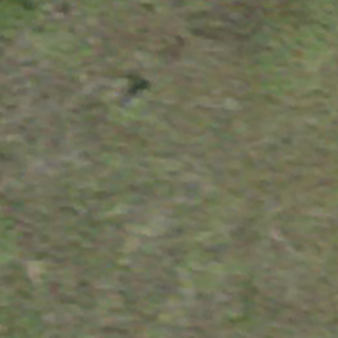
Label: other